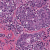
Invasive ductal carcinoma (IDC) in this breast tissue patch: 1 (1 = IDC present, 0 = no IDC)